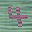
Label: 4